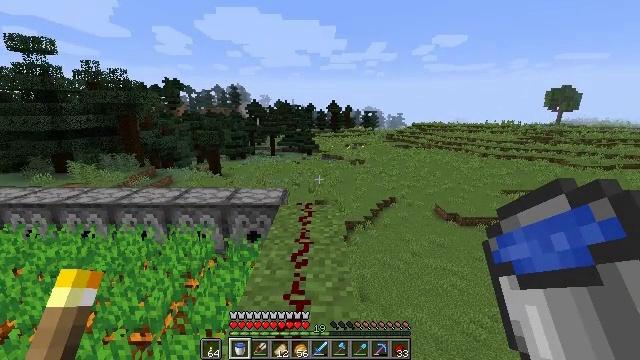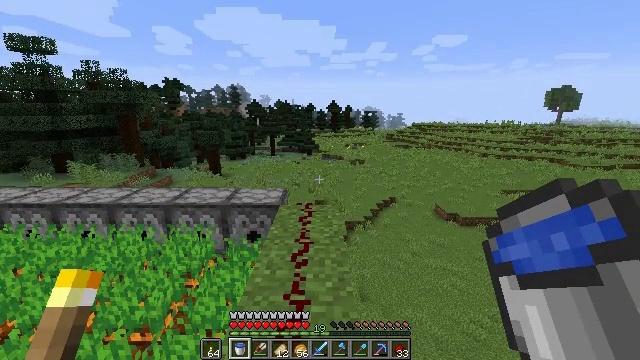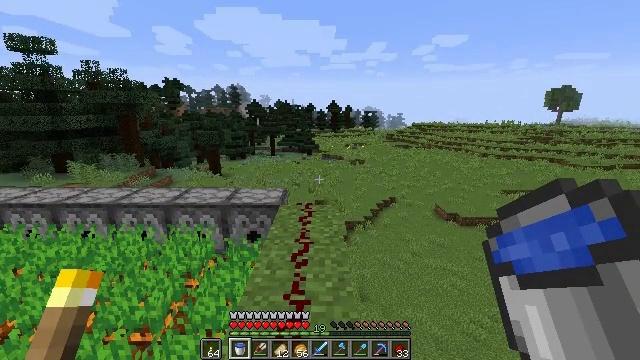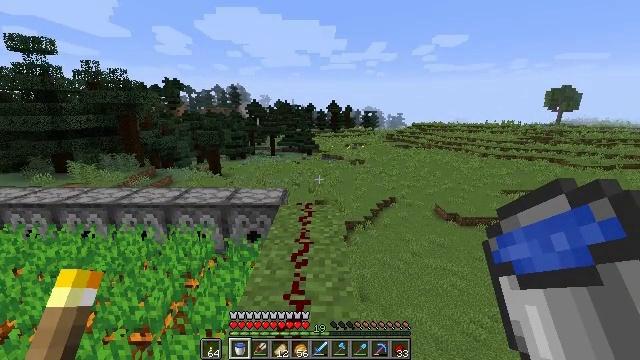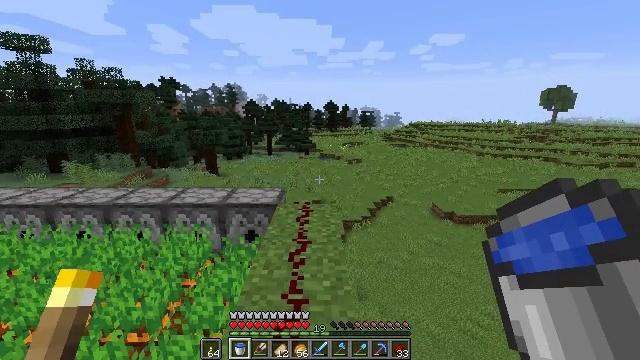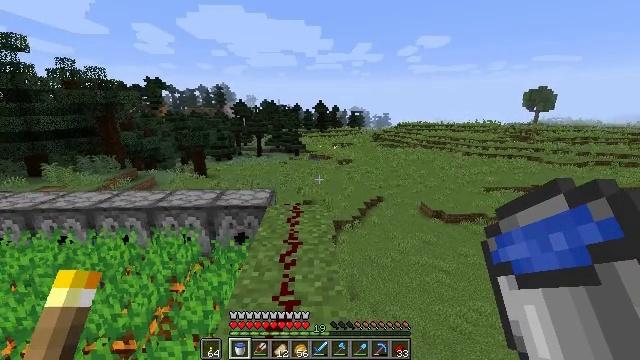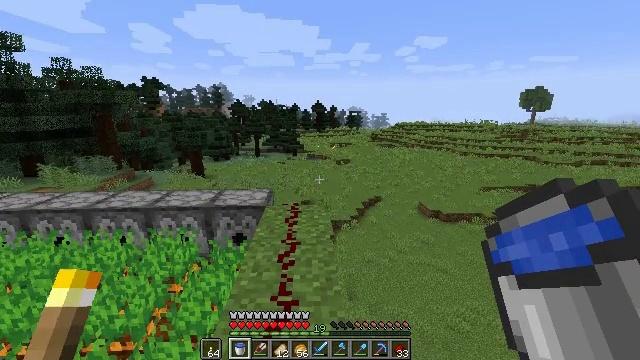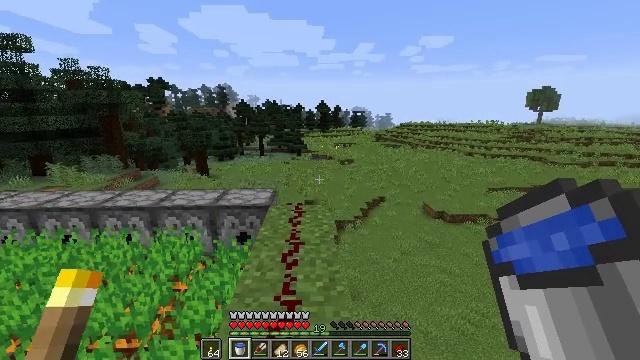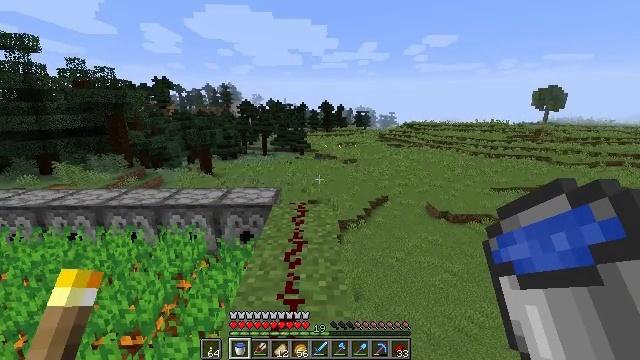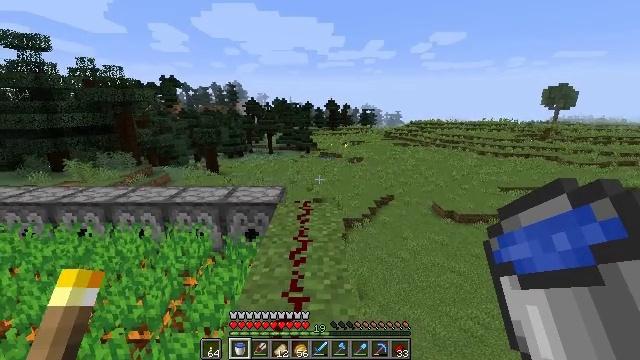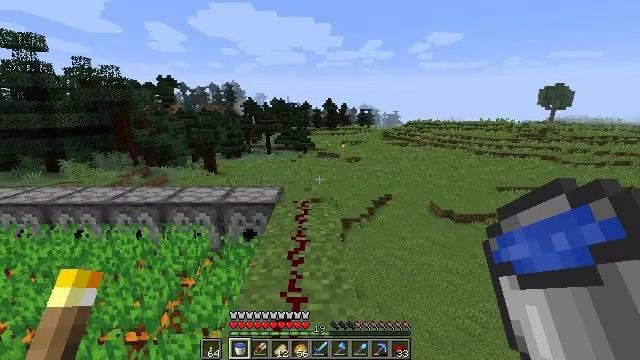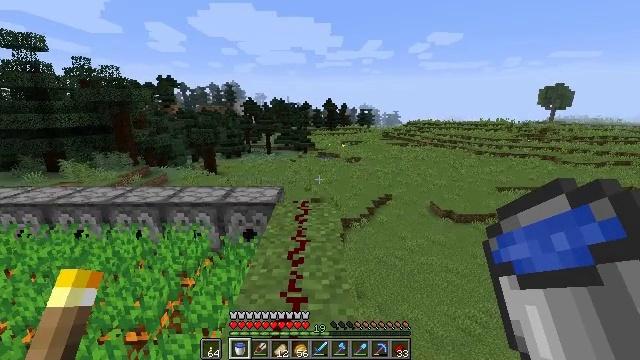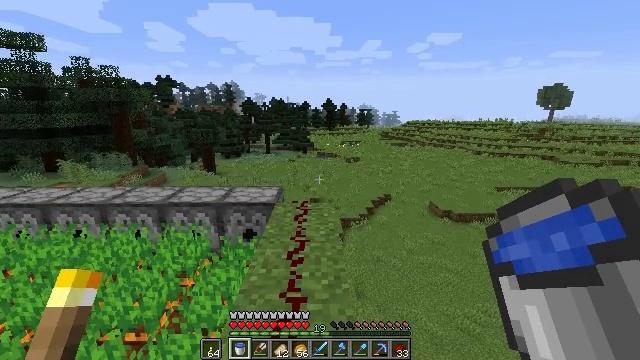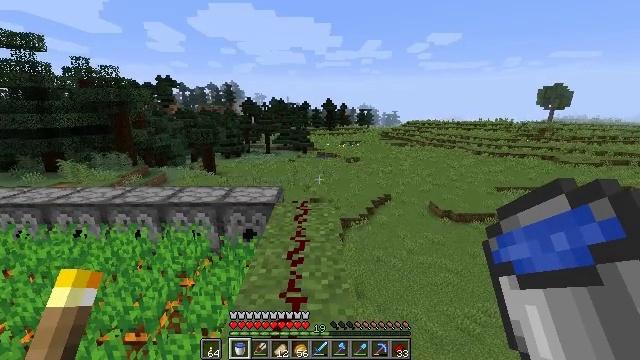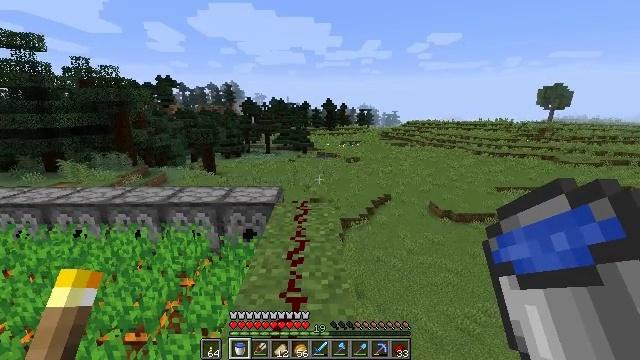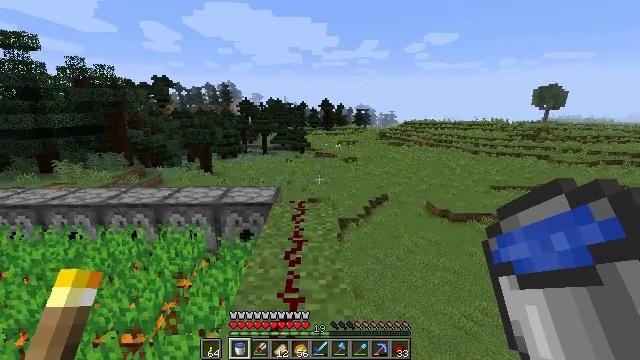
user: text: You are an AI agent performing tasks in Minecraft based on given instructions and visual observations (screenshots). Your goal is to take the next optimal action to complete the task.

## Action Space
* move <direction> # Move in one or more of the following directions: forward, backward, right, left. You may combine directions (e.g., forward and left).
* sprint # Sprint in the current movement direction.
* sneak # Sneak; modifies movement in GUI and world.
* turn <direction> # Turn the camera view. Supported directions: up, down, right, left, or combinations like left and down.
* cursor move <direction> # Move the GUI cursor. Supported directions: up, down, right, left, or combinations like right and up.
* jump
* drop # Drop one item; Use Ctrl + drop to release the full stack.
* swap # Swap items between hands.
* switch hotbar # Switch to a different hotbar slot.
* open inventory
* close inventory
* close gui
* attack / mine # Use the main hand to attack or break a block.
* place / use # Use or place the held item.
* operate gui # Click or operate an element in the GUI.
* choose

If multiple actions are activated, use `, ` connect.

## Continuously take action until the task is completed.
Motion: motion action
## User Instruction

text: Recycle the repeater from a redstone circuit.
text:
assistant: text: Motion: no_op
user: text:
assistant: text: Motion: no_op
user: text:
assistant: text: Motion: no_op
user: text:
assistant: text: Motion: no_op
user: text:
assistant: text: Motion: turn right
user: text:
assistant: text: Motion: no_op
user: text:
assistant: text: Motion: no_op
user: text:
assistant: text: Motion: no_op
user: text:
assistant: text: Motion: turn left
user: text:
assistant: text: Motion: no_op
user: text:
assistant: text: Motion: no_op
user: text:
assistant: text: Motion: no_op
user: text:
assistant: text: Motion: no_op
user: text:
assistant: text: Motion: no_op
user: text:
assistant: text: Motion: no_op
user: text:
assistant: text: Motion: no_op
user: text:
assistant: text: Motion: no_op
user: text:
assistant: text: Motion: turn left
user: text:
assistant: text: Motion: no_op
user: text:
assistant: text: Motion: move forward
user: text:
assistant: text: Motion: move forward
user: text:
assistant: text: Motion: move forward
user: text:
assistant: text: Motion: no_op
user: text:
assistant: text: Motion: no_op
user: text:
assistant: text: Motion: no_op
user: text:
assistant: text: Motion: no_op
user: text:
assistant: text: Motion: no_op
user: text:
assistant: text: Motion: move forward
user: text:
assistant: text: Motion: move forward, turn left and down
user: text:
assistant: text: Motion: move forward, turn left and down